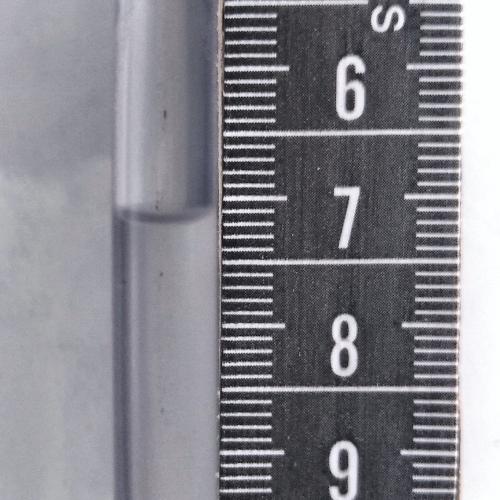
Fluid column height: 7.1 cm